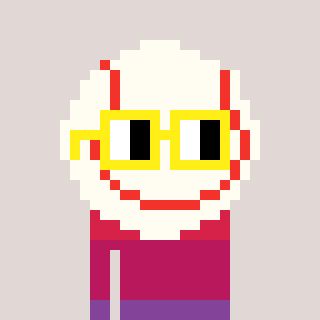
a pixel art character with square yellow glasses, a baseball ball-shaped head and a rust-colored body on a warm background